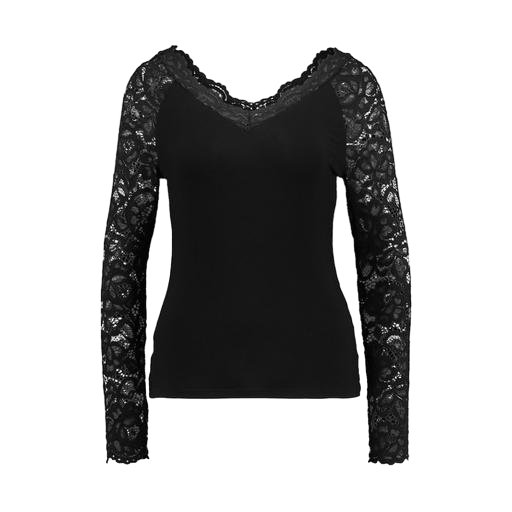
black lace-sleeve v-neck top only macy, black lace-sleeve top, black long sleeve eyelash lace top, white background